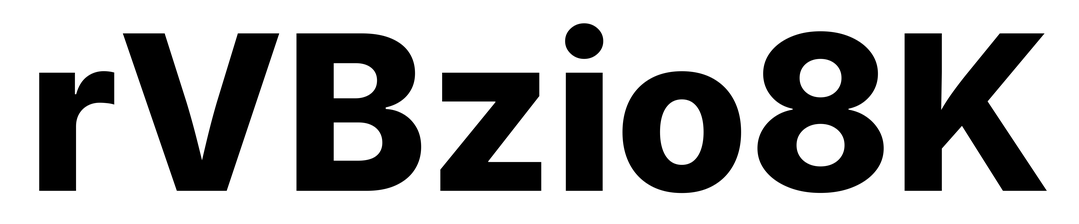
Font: Inter_ExtraBold